Interaction volume radius: 5 \u00c5
Interaction volume height: 10 \u00c5
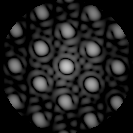
Disorder parameter: 0.07902